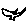
Label: bird